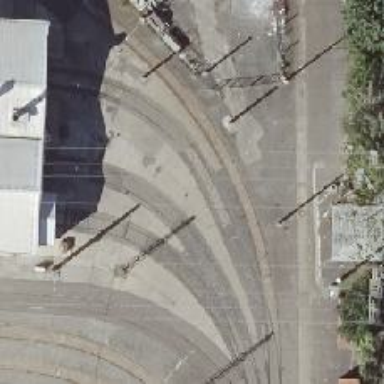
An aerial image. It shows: Tram railway passing through service yard.